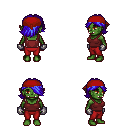
a pixel art fantasy rpg character, female body template, orc, green skin, maroon pirate shirt, red pants, blue swoop hairstyle, red bandana, metal gloves, four views (front, back, left, right), 2x2 character sprite sheet, small pixel art, hard edges, no anti-aliasing